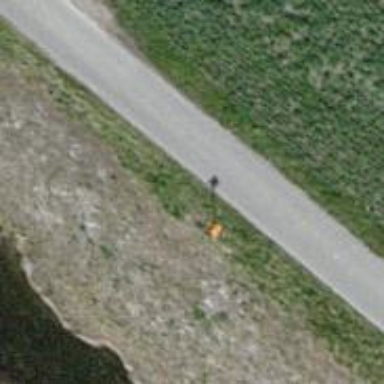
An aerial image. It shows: Pole supporting pipeline marker with roof cover.